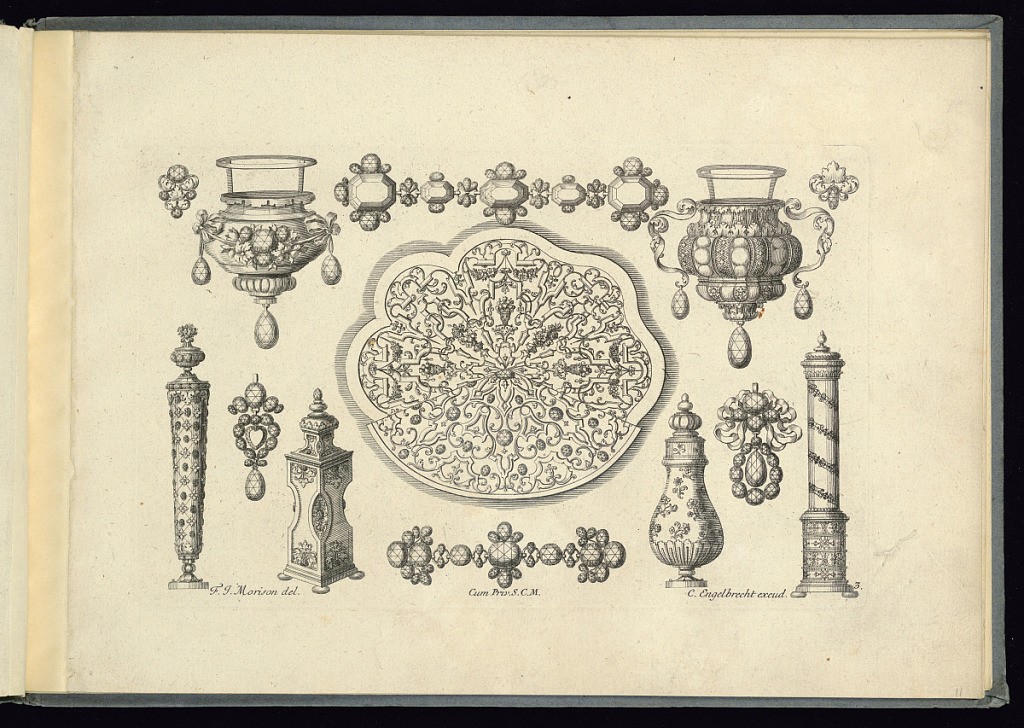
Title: Designs for Jewelry, Perfume Bottles, and Objects
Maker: Friedrich Jacob Morison, German, active 1693 – 1699
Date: ca. 1700
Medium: Engraving on laid paper
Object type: Print
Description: Designs for jewelry, perfume bottles, etuis, bracelets, pendants, the lid of a box, and hanging vessels, featuring scrolling leaves, hearts, ribbons, flowers, gadrooning, fleurons, and strapwork. The plate is signed and numbered.